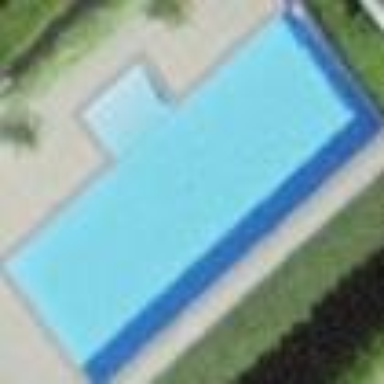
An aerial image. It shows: Swimming pool located in leisure land.